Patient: sex M, age 72
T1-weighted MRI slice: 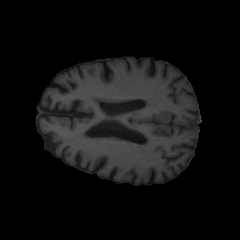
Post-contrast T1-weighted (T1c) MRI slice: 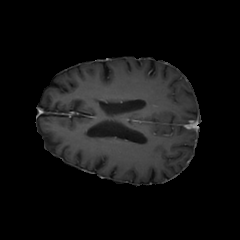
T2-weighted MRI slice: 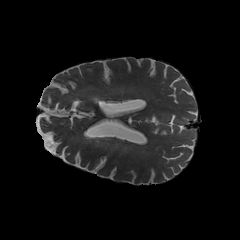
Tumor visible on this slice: no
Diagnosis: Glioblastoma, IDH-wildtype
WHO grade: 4